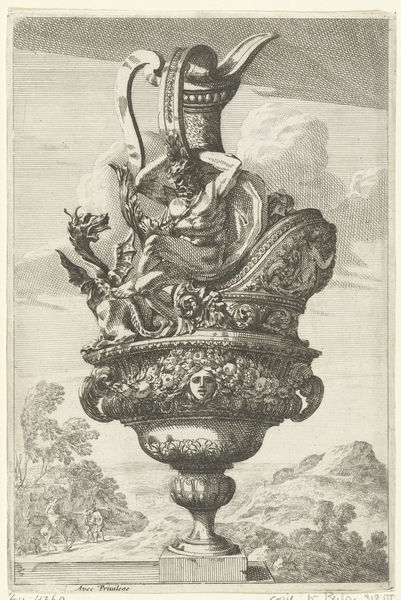
Titel: Schenkkan met naakte man en draak
Künstler: Jean Lepautre
Standort: Amsterdam
Institution: Rijksmuseum
Schlagwörter: homme, gravure, dragon, vase, mythologie, colline, anse, gobelet, relief, masque, socle, feuillage, atlas, carafe, piedestal, mythologique, bec, sculpte, orfèvrerie, poignee